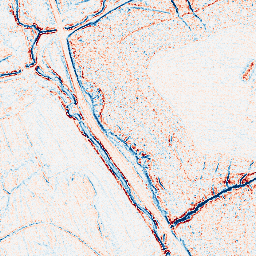
Category: edge_preserving
Decomposition family: bilateral
Decomposition parameters: d: 5
sigma_color: 25
sigma_space: 25
Upsampling method: sinc_blackman
Upsampling parameters: scale: 8
kernel_size: 16
Upsampling scale: 8